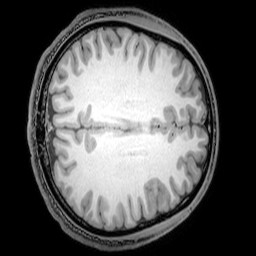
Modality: T1w
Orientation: axial
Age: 24
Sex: male
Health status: healthy
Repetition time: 0.081 s
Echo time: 0.037 s